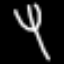
Label: fork